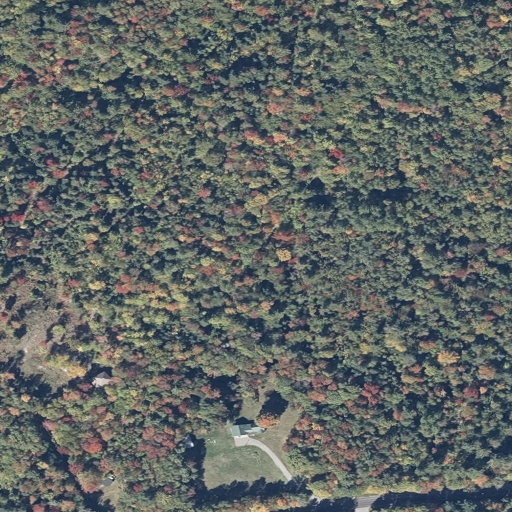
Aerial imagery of mountain in Maine named Old Bluff Mountain containing mixed forest, deciduous forest, evergreen forest, open development, low intensity development, pasture, and medium intensity development